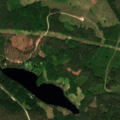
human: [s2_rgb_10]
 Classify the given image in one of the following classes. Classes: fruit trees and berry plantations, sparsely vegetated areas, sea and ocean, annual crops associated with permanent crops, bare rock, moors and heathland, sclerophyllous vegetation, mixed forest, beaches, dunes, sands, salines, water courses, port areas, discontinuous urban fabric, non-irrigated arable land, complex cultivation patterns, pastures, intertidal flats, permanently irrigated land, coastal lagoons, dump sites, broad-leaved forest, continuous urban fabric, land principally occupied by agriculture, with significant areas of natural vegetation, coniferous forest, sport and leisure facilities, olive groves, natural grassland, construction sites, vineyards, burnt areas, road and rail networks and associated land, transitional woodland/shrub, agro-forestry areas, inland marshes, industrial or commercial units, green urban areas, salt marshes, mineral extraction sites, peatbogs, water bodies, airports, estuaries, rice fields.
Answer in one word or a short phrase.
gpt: coniferous forest, transitional woodland/shrub